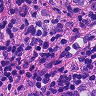
Metastatic tissue present: yes